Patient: sex M, age 75
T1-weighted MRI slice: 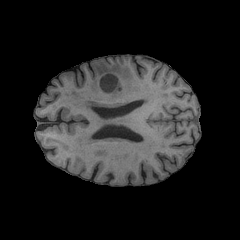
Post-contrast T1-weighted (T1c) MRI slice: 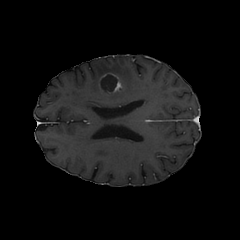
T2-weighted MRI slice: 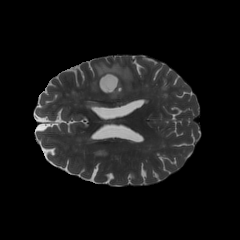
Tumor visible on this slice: yes
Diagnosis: Glioblastoma, IDH-wildtype
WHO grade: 4